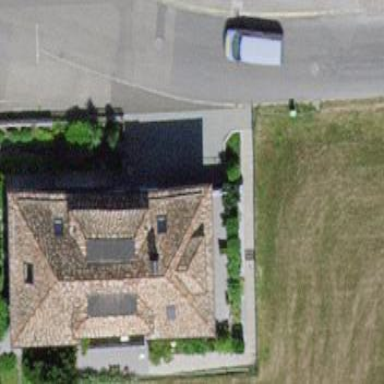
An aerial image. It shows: House with hipped roof.